Interaction volume radius: 5 \u00c5
Interaction volume height: 15 \u00c5
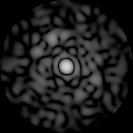
Disorder parameter: 0.8047